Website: macys
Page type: customer-info-address
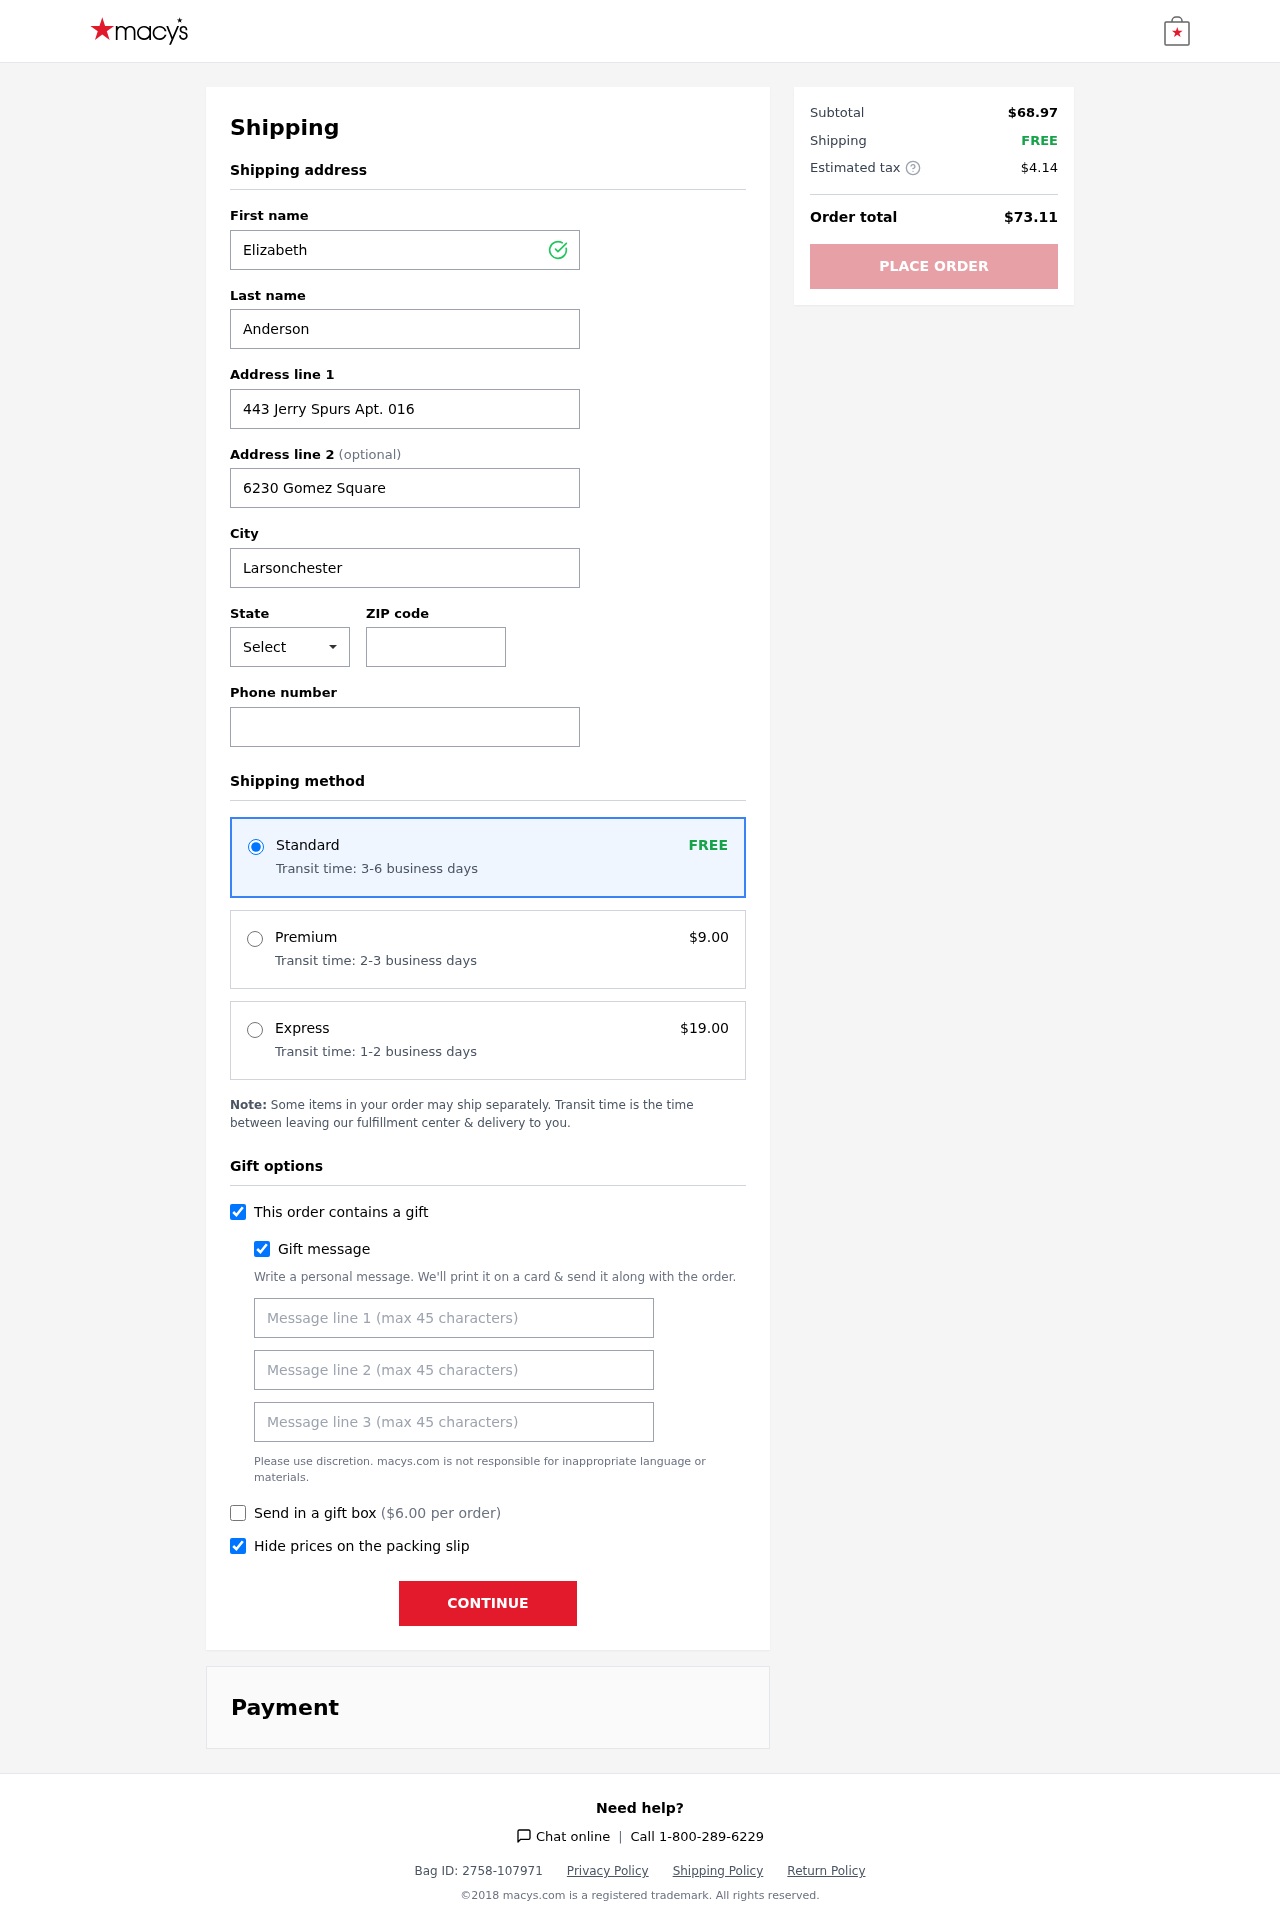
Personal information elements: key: PII_CITY
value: Larsonchester
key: PII_FIRSTNAME
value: Elizabeth
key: PII_GIFT_MESSAGE
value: Hey Wendy, I thought you’d really enjoy this stylish piece to add a little flair to your outfits! Can’t wait to see how incredible it looks on you. Just a little something to celebrate you and all the amazing things you do!  Elizabeth
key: PII_LASTNAME
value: Anderson
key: PII_PHONE
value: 9357031199
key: PII_POSTCODE
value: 97617
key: PII_STATE_ABBR
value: NC
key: PII_STREET
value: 443 Jerry Spurs Apt. 016
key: PII_STREET2
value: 6230 Gomez Square
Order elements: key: ORDER_SHIPPING_STANDARD
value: FREE
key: ORDER_SHIPPING_STANDARD_TIME
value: Transit time: 3-6 business days
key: ORDER_SHIPPING_PREMIUM
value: $9.00
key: ORDER_SHIPPING_PREMIUM_TIME
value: Transit time: 2-3 business days
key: ORDER_SHIPPING_EXPRESS
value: $19.00
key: ORDER_SHIPPING_EXPRESS_TIME
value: Transit time: 1-2 business days
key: ORDER_GIFT_BOX_FEE
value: $6.00
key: ORDER_SUBTOTAL
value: $68.97
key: ORDER_SHIPPING_COST
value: FREE
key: ORDER_TAX
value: $4.14
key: ORDER_TOTAL
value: $73.11